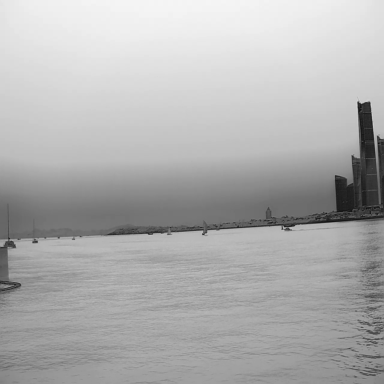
There are 15 objects shown in the infrared image, including seven canoes, six sailboats, and two container_ships.